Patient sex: M
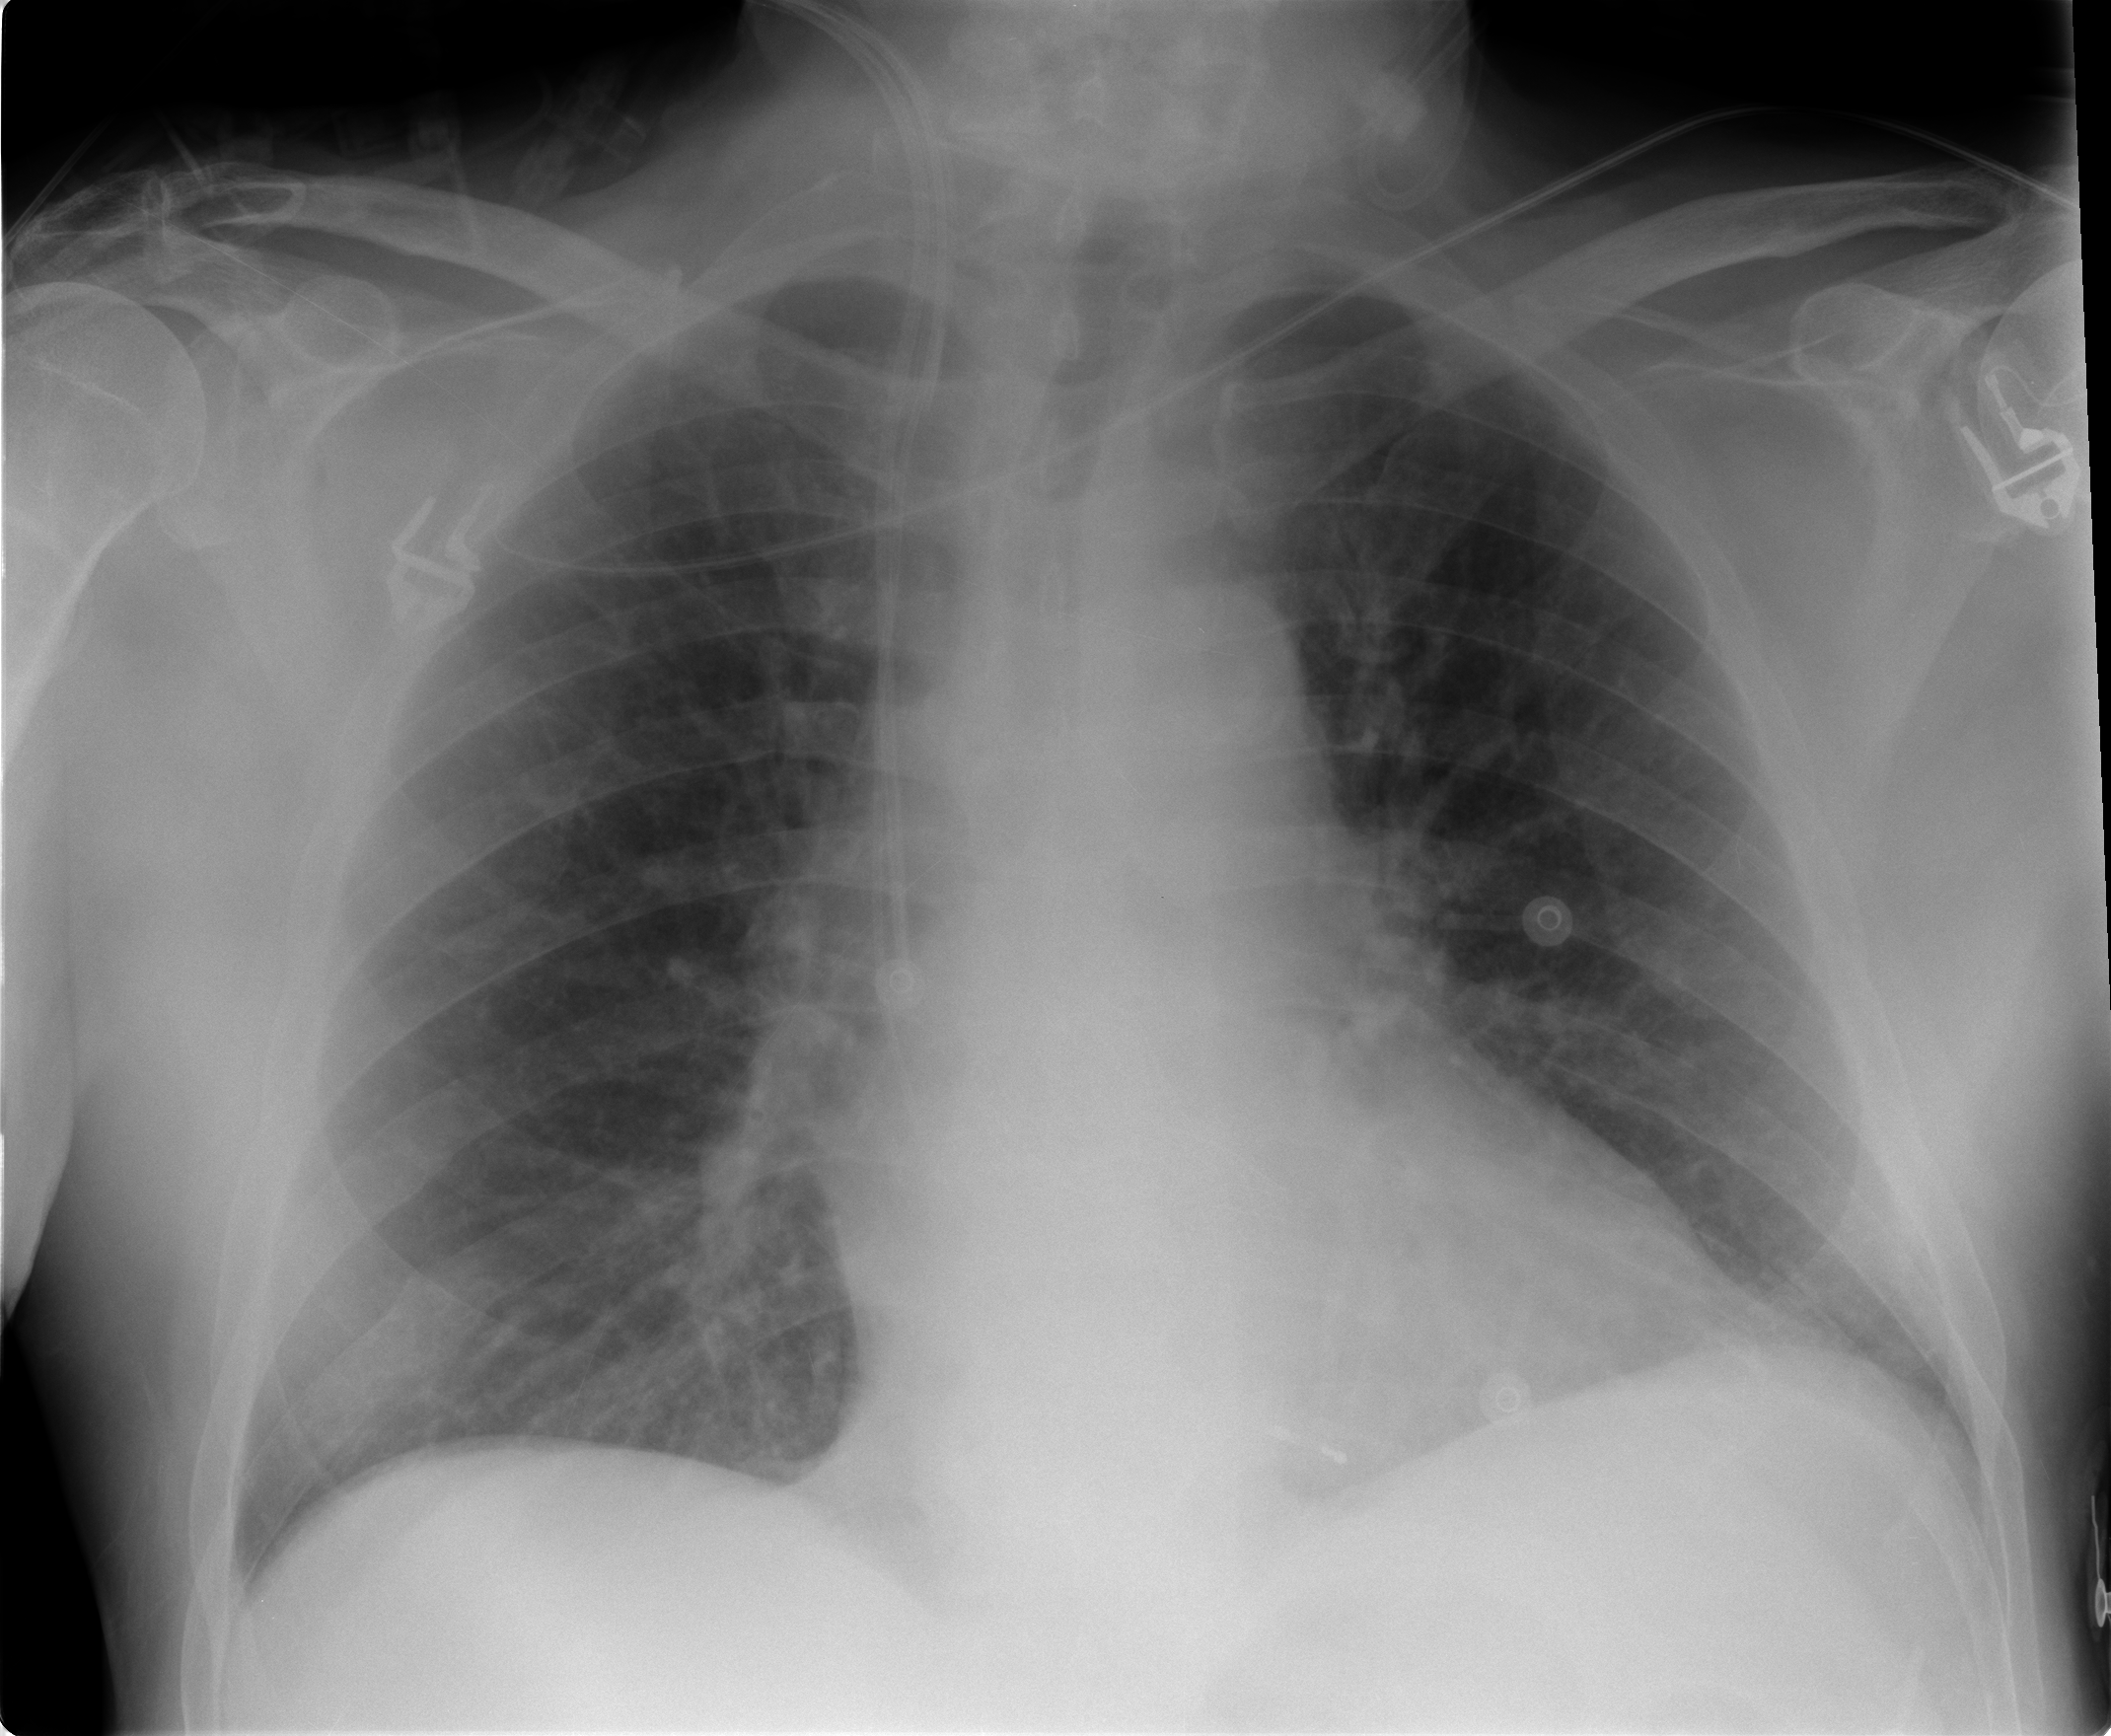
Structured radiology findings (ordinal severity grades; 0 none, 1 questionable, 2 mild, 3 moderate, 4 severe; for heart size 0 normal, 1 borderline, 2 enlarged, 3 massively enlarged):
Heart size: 1
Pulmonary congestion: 1
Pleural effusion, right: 0
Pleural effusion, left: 0
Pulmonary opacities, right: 0
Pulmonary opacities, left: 0
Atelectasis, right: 0
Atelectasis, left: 1